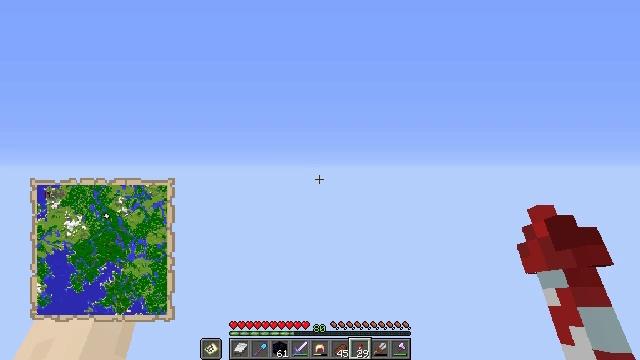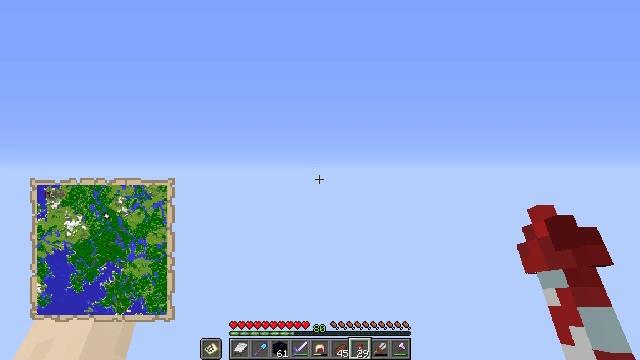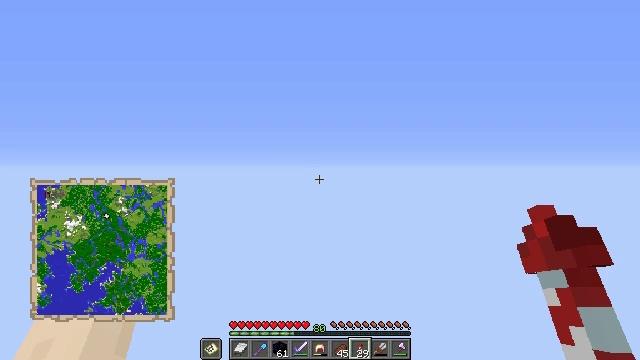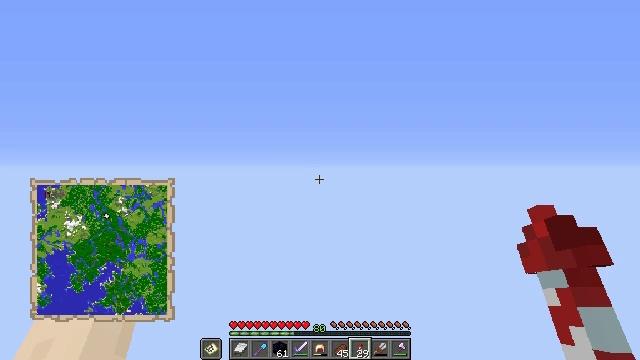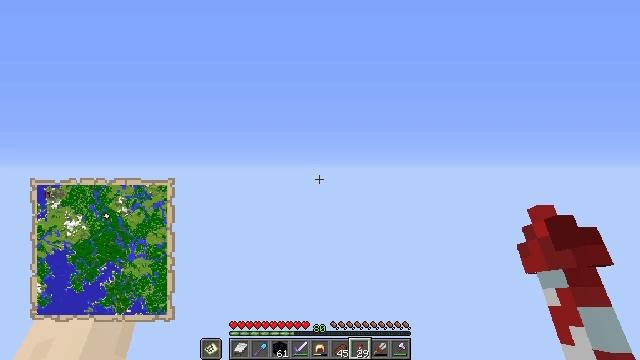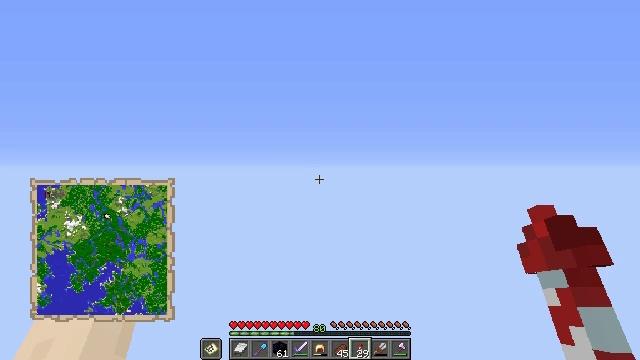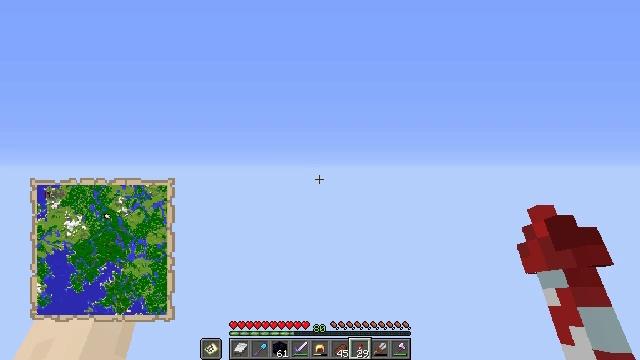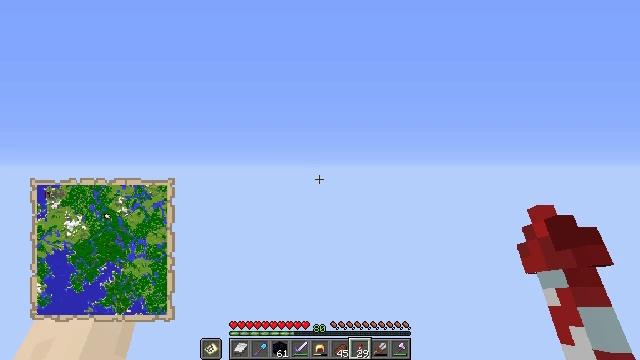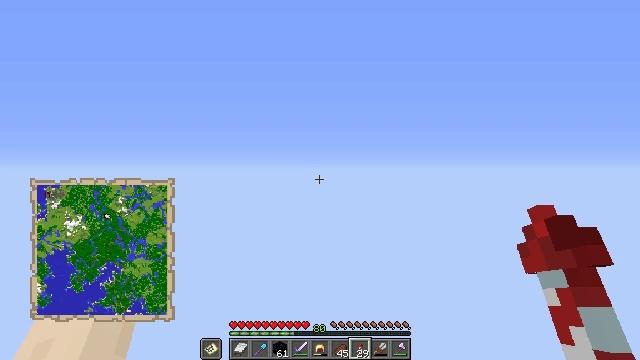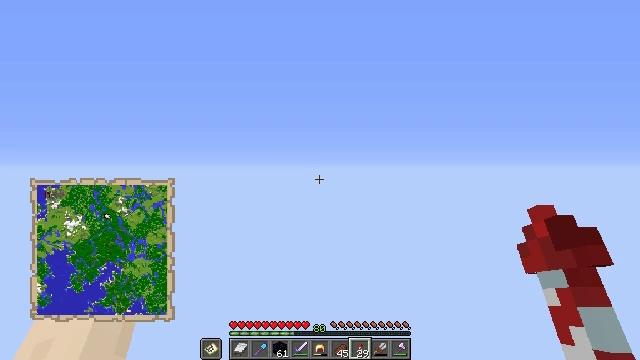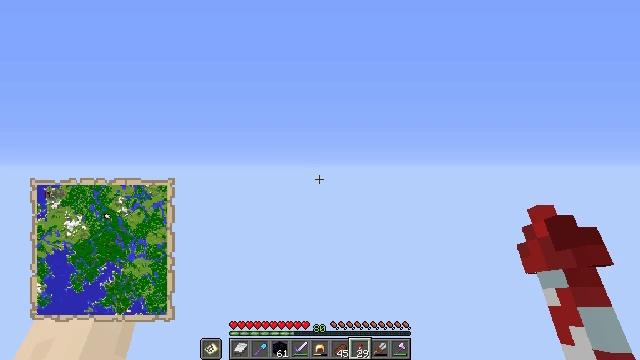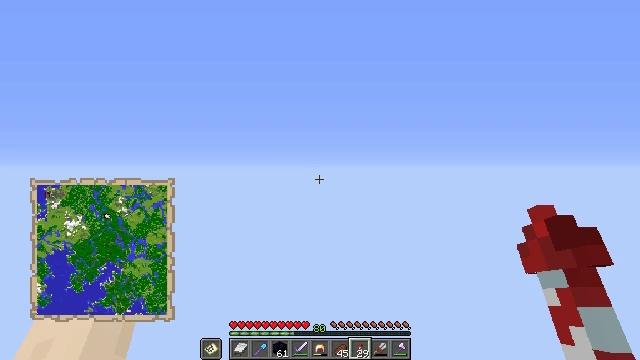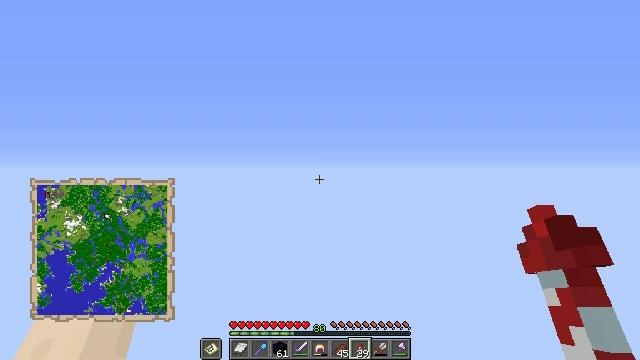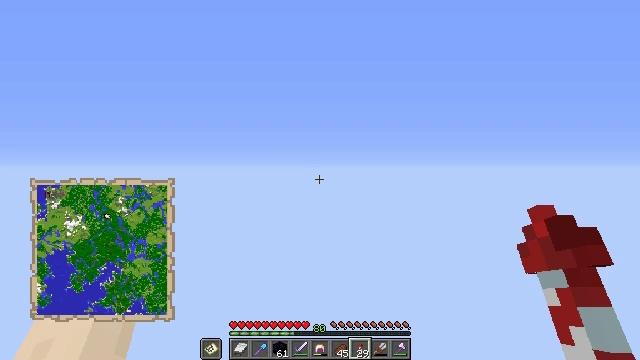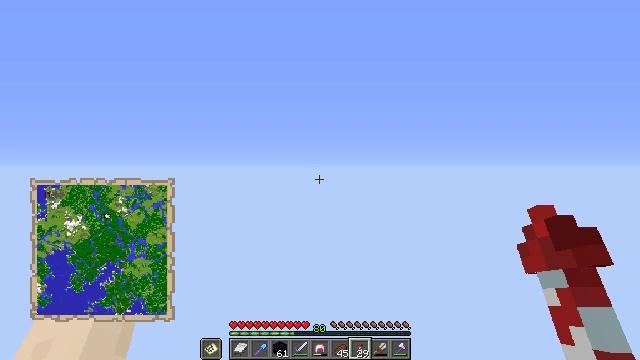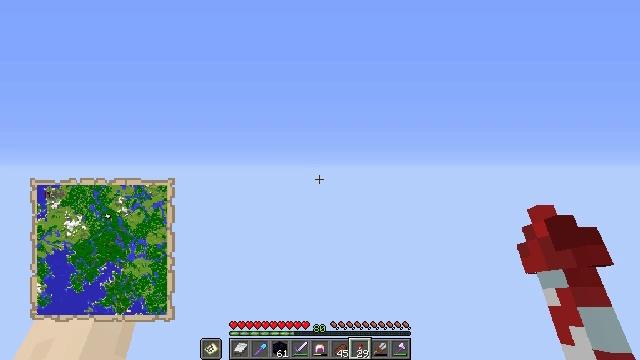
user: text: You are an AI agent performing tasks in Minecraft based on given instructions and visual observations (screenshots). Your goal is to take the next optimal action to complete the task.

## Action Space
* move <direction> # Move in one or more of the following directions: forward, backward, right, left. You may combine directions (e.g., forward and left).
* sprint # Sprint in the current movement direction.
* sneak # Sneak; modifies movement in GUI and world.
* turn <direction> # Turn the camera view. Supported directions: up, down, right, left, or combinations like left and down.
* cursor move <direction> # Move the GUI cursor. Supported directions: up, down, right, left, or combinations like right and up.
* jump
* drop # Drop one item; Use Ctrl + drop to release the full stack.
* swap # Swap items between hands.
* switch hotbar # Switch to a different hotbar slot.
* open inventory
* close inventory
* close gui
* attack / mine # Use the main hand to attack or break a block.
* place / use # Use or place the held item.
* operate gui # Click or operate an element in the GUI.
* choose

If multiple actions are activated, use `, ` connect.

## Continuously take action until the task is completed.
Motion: motion action
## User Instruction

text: Gather the bell for your inventory.
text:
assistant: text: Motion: no_op
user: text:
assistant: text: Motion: no_op
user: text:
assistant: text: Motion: no_op
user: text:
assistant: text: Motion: no_op
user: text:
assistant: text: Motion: no_op
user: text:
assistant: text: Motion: no_op
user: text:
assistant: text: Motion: no_op
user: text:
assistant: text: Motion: no_op
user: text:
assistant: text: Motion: no_op
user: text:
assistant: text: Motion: no_op
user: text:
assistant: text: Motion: no_op
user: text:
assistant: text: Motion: no_op
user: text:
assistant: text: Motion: no_op
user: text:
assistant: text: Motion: no_op
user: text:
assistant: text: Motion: no_op
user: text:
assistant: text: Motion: no_op
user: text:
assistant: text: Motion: no_op
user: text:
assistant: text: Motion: no_op
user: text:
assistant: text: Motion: no_op
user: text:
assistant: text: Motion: no_op
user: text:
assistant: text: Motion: no_op
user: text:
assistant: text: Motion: no_op
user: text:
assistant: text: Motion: no_op
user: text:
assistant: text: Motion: no_op
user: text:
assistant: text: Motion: no_op
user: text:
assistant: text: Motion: no_op
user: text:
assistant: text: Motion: no_op
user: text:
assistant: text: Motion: no_op
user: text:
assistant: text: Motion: no_op
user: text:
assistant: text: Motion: no_op